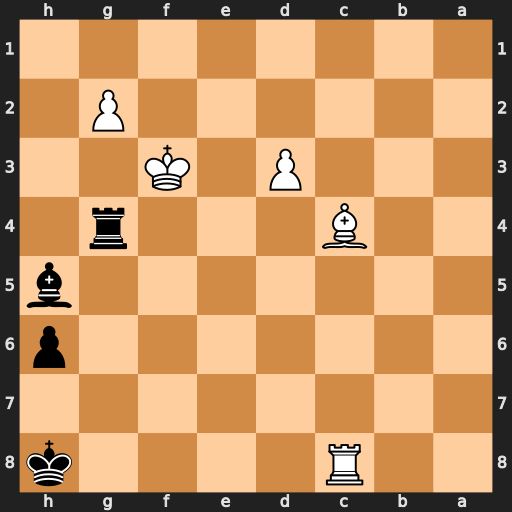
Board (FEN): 2R4k/8/7p/7b/2B3r1/3P1K2/6P1/8
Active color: b
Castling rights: -
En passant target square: -
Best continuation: Rg8+ Ke3 Rxc8